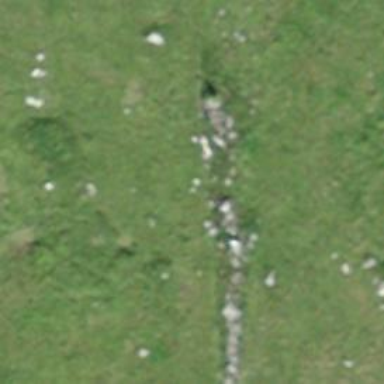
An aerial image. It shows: Wall made of dry stone.